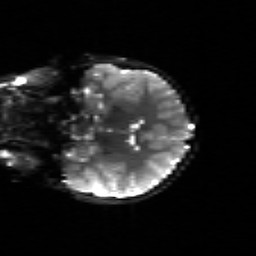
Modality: sbref
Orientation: coronal
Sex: male
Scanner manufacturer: siemens
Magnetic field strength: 3 T
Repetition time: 5 s
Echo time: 0.071 s